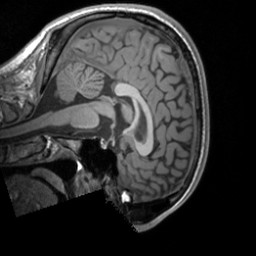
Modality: T1w
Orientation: sagittal
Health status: healthy
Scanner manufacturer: siemens
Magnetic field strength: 3 T
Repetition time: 1.9 s
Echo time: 0.00226 s